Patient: sex M, age 60
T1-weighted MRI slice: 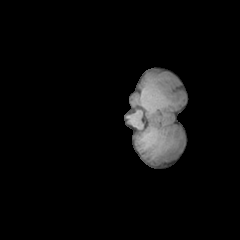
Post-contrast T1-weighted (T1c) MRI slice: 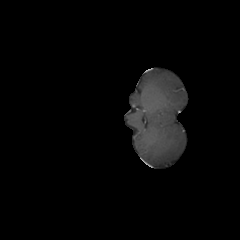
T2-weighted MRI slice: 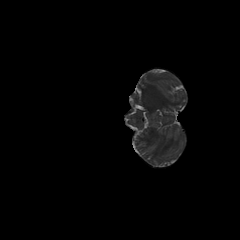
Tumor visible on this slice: no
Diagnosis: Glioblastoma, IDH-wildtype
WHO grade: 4